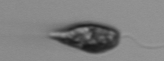
Label: Euglena